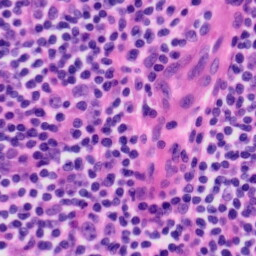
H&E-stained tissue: Tonsil